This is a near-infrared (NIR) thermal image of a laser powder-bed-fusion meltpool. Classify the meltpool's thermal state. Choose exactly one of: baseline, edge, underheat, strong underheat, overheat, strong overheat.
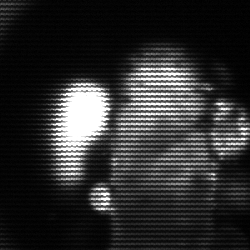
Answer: strong underheat